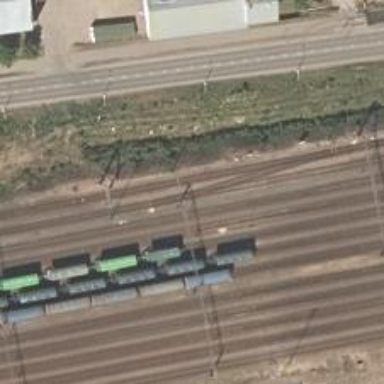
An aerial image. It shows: Rail yard with electrified contact lines for railway operations.